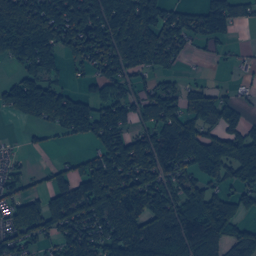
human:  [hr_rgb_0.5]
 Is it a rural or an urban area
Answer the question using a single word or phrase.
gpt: urban

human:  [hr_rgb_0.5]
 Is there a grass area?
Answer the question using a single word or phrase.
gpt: yes

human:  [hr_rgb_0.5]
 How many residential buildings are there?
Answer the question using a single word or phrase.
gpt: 1247

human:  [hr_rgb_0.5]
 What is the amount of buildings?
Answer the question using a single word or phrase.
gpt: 1279

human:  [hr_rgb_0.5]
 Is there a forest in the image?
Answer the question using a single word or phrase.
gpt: yes

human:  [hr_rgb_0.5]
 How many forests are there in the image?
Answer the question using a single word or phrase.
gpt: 287

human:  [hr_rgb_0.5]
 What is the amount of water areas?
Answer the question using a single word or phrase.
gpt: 42

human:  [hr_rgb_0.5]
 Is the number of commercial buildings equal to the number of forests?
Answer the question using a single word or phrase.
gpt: no

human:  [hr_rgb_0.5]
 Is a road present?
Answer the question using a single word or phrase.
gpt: yes

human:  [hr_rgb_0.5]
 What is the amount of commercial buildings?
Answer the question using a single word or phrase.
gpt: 4

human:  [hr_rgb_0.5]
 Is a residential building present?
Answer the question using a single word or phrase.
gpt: yes

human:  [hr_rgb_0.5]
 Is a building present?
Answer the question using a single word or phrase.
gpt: yes

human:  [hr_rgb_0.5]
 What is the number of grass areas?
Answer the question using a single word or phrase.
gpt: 167

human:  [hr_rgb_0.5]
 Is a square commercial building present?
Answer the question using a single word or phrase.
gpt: no

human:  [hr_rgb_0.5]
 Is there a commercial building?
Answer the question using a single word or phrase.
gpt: yes

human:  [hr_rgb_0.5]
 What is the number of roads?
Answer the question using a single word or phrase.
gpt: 237

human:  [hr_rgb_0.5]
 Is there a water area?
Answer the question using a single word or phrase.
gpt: yes

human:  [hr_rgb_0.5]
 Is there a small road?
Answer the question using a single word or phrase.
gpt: yes

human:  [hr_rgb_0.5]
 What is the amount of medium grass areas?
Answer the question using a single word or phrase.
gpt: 45

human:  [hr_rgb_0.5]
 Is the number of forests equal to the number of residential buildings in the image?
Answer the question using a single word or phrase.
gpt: no

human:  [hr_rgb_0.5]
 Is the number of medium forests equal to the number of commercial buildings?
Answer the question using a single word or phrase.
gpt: no

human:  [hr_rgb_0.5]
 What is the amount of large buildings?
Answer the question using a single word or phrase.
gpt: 0

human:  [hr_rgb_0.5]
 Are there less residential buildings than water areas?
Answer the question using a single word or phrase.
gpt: no

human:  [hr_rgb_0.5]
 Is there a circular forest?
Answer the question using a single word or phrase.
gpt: yes

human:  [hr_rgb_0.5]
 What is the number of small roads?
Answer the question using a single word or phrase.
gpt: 237

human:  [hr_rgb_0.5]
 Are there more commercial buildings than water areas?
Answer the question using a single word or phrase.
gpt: no

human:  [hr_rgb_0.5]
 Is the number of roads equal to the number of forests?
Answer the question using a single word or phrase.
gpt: no

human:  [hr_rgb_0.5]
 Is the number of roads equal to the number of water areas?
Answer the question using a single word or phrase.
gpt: no

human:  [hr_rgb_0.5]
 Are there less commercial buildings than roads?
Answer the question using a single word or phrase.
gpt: yes

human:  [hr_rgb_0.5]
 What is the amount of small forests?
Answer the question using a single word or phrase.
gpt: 66

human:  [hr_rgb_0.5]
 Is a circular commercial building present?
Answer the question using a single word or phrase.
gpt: no

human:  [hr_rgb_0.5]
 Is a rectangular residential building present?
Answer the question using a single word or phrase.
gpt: yes

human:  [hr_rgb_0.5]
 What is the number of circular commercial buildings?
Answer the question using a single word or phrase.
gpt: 0

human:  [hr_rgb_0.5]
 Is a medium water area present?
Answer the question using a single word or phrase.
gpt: yes

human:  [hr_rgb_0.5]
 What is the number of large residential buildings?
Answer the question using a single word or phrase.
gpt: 0

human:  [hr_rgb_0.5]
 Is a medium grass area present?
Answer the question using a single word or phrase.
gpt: yes

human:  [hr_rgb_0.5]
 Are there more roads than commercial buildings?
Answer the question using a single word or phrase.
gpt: yes

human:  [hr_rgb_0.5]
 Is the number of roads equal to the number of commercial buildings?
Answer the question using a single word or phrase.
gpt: no

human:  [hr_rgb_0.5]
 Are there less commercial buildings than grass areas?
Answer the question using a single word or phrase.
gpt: yes

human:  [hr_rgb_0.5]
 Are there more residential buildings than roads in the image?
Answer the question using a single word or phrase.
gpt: yes

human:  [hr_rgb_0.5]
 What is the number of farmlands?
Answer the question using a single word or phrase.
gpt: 38

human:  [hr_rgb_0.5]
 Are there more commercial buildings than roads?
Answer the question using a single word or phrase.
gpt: no

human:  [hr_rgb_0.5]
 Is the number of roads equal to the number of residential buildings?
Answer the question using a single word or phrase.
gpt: no

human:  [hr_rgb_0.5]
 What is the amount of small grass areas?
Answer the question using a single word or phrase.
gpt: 17

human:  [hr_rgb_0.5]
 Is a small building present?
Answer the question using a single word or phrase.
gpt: yes

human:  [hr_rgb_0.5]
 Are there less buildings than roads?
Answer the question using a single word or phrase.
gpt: no

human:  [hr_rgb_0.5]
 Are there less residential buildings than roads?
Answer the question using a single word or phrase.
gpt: no

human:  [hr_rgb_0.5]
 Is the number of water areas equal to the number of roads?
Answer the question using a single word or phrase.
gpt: no

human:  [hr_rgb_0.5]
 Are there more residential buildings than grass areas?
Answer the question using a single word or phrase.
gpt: yes

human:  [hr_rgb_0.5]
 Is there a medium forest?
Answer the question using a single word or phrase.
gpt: yes

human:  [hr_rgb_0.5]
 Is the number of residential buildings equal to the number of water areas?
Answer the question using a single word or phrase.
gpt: no

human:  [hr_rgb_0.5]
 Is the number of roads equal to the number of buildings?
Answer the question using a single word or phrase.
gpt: no

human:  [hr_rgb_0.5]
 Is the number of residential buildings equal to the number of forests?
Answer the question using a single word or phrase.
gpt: no

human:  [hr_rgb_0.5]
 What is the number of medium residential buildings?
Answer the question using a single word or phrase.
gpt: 3

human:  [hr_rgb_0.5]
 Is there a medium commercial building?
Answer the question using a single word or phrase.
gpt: no

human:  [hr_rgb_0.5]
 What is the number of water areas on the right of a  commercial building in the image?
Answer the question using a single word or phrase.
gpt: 39

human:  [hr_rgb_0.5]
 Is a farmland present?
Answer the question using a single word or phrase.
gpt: yes

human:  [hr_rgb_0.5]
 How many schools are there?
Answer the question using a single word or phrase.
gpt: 1

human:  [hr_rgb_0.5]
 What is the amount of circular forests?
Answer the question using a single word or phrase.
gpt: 1

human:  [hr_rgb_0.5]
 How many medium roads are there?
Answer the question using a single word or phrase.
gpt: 0

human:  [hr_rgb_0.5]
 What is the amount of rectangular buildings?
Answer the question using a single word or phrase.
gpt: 734

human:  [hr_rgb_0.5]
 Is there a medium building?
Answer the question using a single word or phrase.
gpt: yes

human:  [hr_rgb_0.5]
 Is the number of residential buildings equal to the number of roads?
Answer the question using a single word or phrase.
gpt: no

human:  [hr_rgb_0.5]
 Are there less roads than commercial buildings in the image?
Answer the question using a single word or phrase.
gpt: no